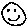
Label: smiley face